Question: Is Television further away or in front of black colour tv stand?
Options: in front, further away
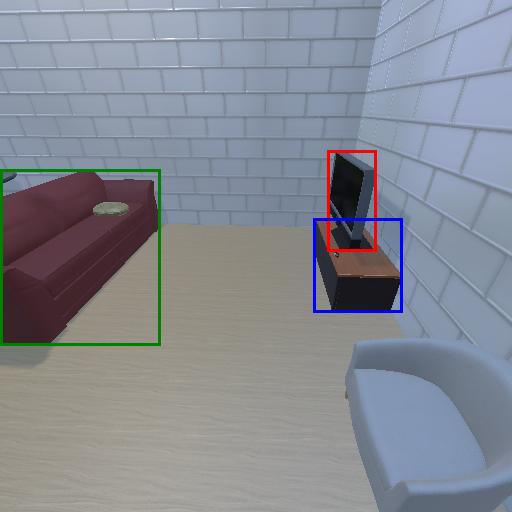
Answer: in front